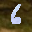
Label: 6